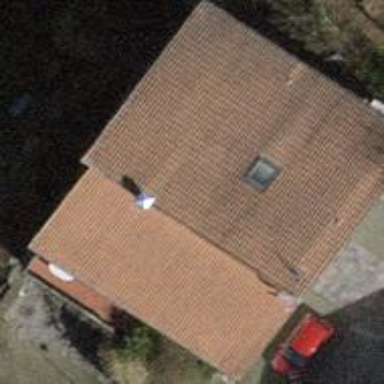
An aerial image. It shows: Residential house.